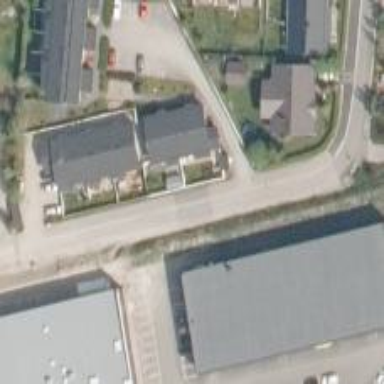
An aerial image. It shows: Retail building housing car shop.